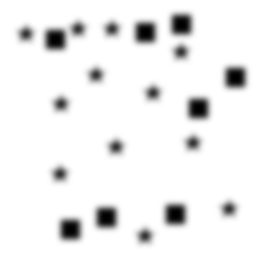
Squares: 8
Triangles: 0
Stars: 12
Total shapes: 20